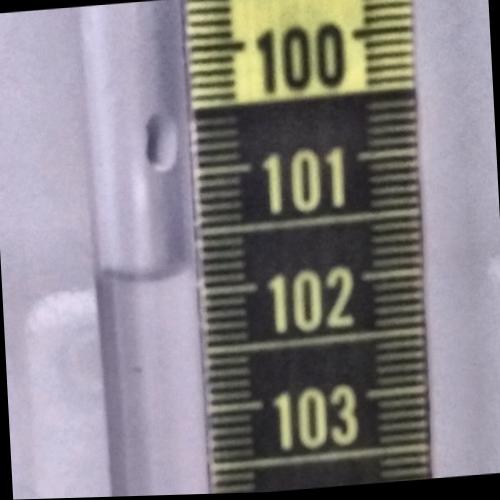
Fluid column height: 101.8 cm